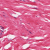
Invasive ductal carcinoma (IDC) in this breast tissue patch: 0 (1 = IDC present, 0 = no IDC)